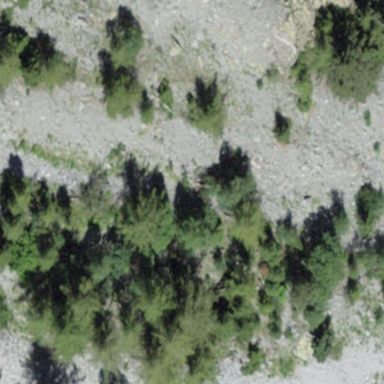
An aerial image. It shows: Forest area dominated by needle-leaved trees.